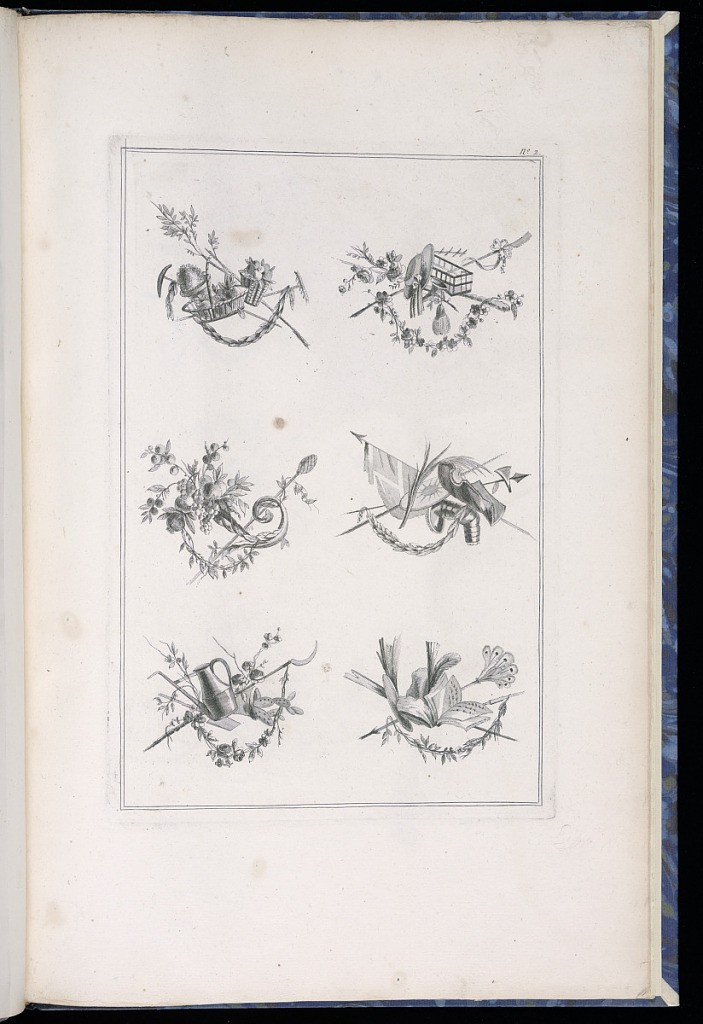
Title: Trophy Designs
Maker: Pierre Ranson, French, 1736–1786
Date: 1779–90
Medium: Etching on paper
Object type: Print
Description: Six designs for trophies incorporating foliate branches, festoons of flowers and leaves, potted succulents, baskets and cornucopia of fruit and flowers, cage, rake, hat, arms and armor, flag, spear, watering jug, scythe, book, and feathers. The plate is numbered.